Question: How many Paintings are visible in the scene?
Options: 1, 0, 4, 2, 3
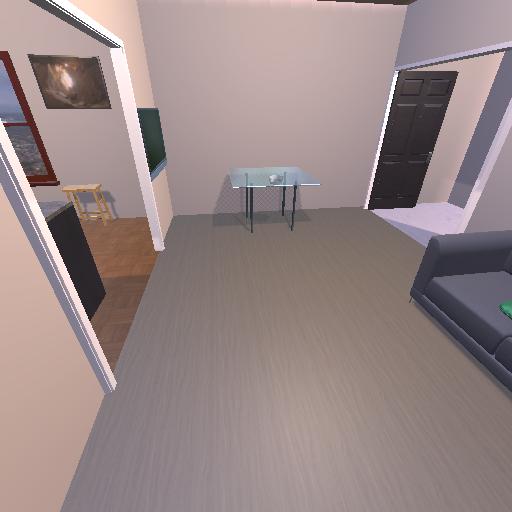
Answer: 1